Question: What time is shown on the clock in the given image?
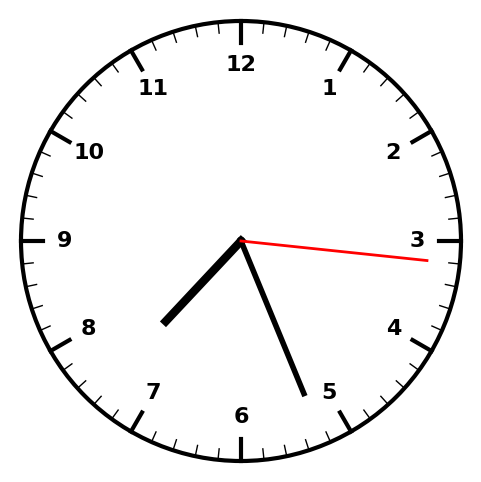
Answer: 07:26:16